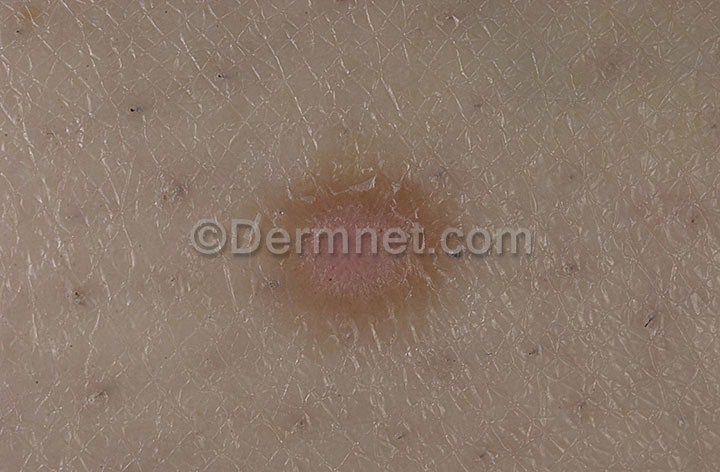
Disease: Seborrheic Keratoses and other Benign Tumors